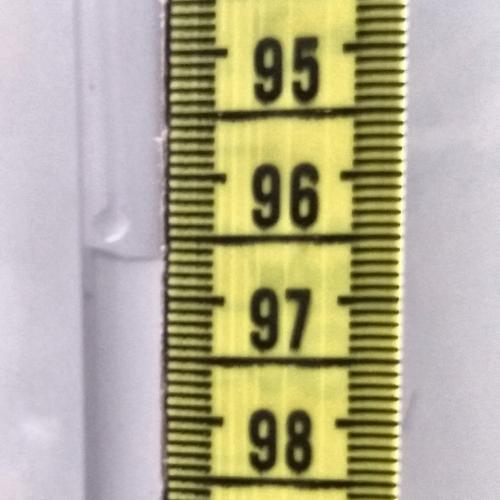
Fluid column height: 96.7 cm